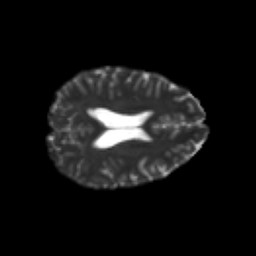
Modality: T2w
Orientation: axial
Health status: healthy
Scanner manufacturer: philips
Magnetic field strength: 3 T
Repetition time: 6.964 s
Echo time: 0.092 s